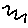
Label: zigzag